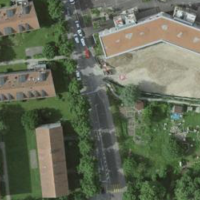
EUNIS habitat code: 53
Species observed at this site:
Salix caprea
Euphorbia lathyris